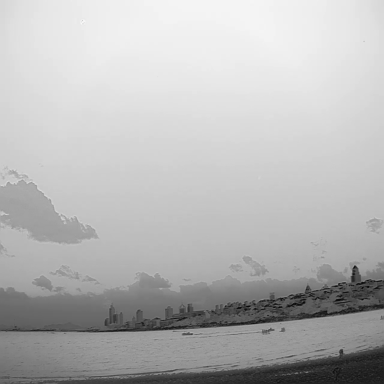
There are four objects shown in the infrared image, including three bulk_carriers, and a canoe.